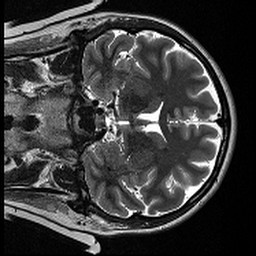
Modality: T2w
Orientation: coronal